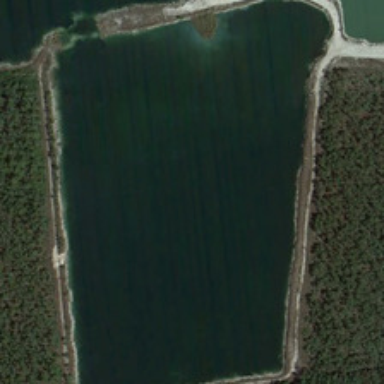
Many green trees are around a rectangular pond .